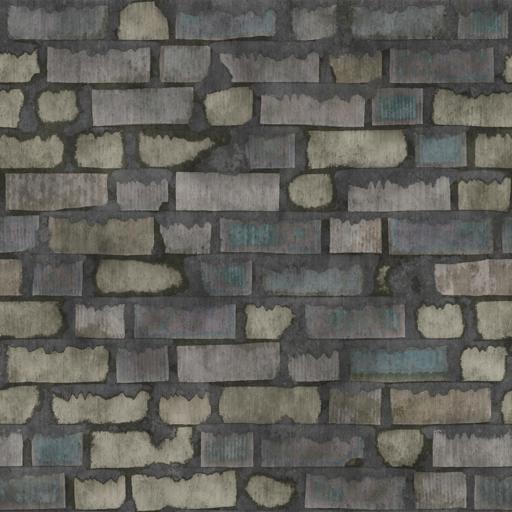
Tags: brick bricks grey mortar sloppy stone wall